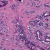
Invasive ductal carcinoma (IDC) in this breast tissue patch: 1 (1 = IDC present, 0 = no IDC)